Question: I am trying to use Eigen 3 in my ios project i have added header files but it does not allow me to compile. it always gives error.
Unable to resolve. I have been searching for solutions for many days.
My All files are .mm
I think, i am missing any compiler flag, linking or anyting.
Please help me.
Attached screen shots of Xcode.
I would appreciate if someone can help me.
Thanks
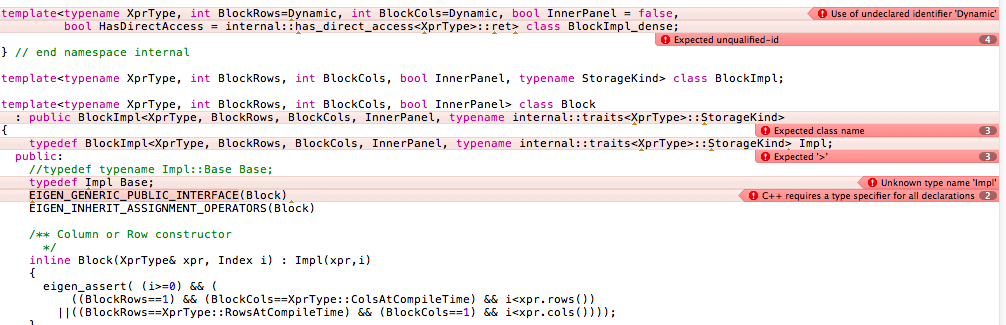
Answer: First of all, make sure you are including Eigen/Core (or the likes) and not directly the .h files that are in Eigen/src/. Then, I guess the problem is that your are mixing c++ and objective c code (.mm file). That confuse the compiler because Eigen requires a very good C++ compiler support. Cannot you use pure C++ code in ios?